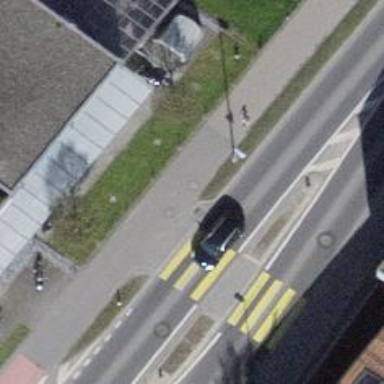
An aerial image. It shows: Kerb barrier.